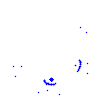
Particle: proton